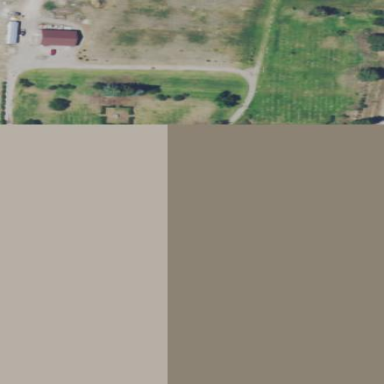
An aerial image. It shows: Cemetery.